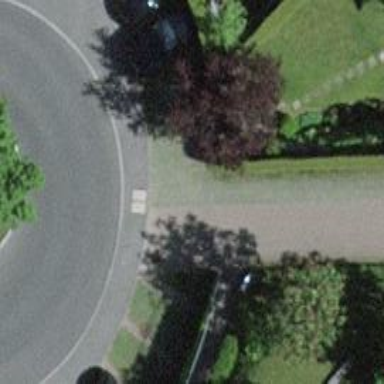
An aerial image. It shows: Service road with paving stones.